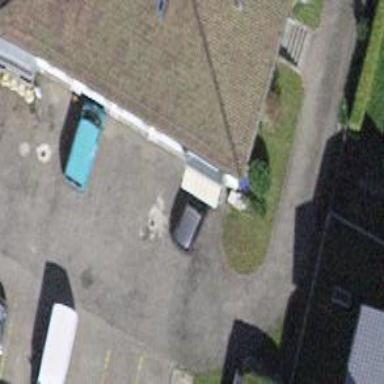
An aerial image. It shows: Parking area with surface.